Brain MRI, t1w sequence, axial 2D slice.
Patient: age 33, sex M, weight 90 kg, height 1.9 m
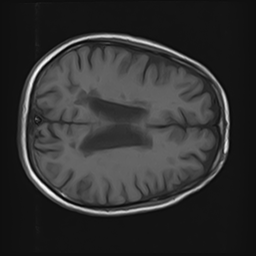